Question: Thank for read my question.
I am having a problem in my UITableView model, which looks like this:

I put a Tableview 2 in one cell of Tableview 1 while in Tableview 2, the data appears normally.
The problem is, when I click on the cell of Tableview 1, Detail View Controller is pushed on normally while on Tableview 2 there is an error like this:
'''
has no segue with identifier 'toDetailViewController'
'''
How can I push Detail View Controller from Tableview 2 like what I can do with TableView 1? Please help me with this problem. Thank very much.
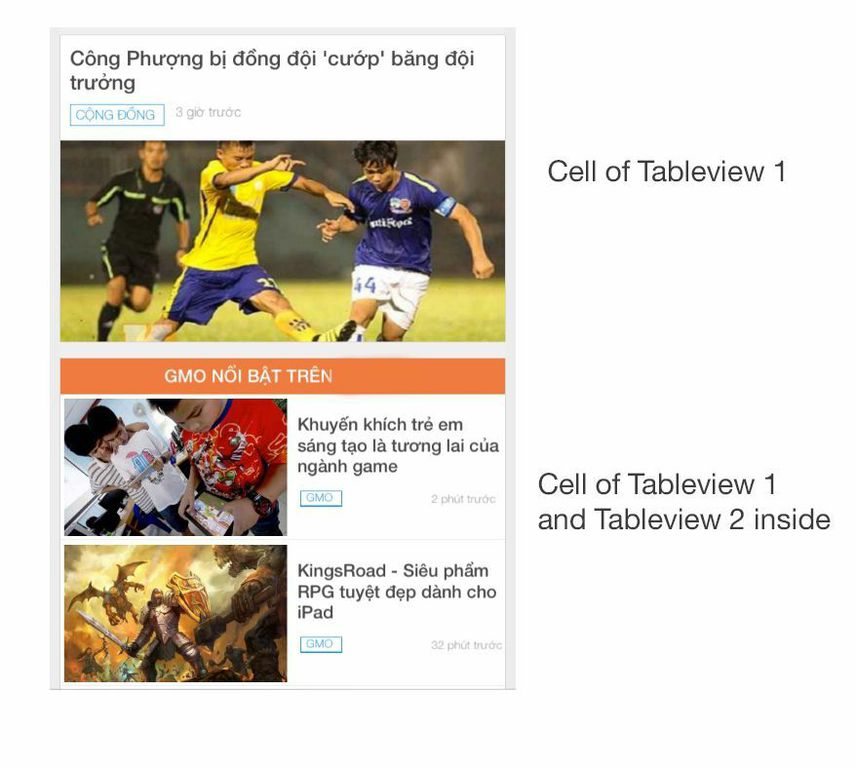
Answer: First, you need to set your Tableview 2's 'delegate' property to your view controller.
Next, you need to handle the 'tableView(_ tableView: UITableView, didSelectRowAtIndexPath indexPath: NSIndexPath)' function, check that the 'tableView' var corresponds to Tableview 2, and then push a new view controller using 'pushViewController' (if your view controller is a 'UINavigationController') or 'presentViewController' (to present he next view controller modally).